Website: crate-barrel
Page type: billing-address
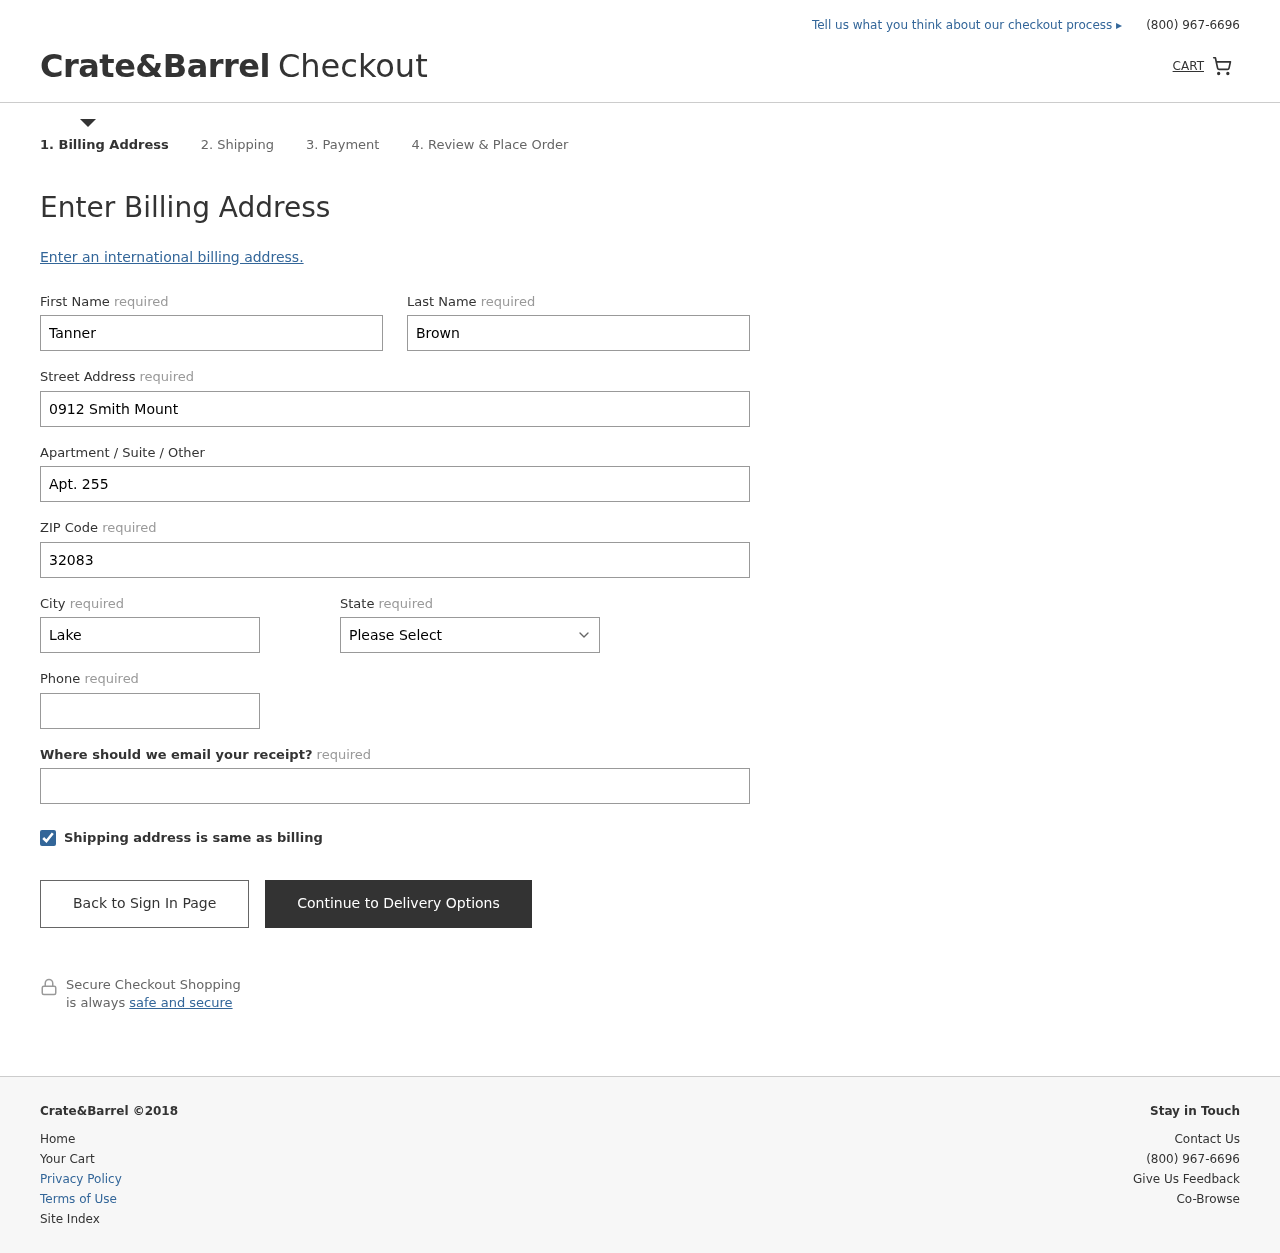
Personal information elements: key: PII_STATE
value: South Dakota
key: PII_FIRSTNAME
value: Tanner
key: PII_LASTNAME
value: Brown
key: PII_STREET
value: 0912 Smith Mount
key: PII_STREET2
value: Apt. 255
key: PII_POSTCODE
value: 32083
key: PII_CITY
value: Lake Carmen
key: PII_PHONE
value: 4444324076
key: PII_EMAIL
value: tbrown@gmail.com